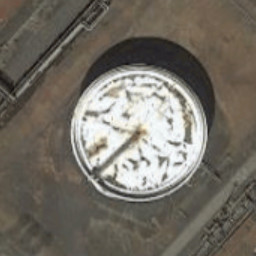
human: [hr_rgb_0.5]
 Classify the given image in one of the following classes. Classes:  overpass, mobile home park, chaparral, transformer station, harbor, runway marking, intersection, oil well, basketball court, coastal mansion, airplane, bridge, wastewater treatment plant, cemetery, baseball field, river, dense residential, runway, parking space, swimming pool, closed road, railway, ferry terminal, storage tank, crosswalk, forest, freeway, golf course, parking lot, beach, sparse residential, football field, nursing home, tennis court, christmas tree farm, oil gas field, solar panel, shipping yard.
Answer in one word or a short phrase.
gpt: storage tank